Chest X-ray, PA view. Patient: 59 years old, sex F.
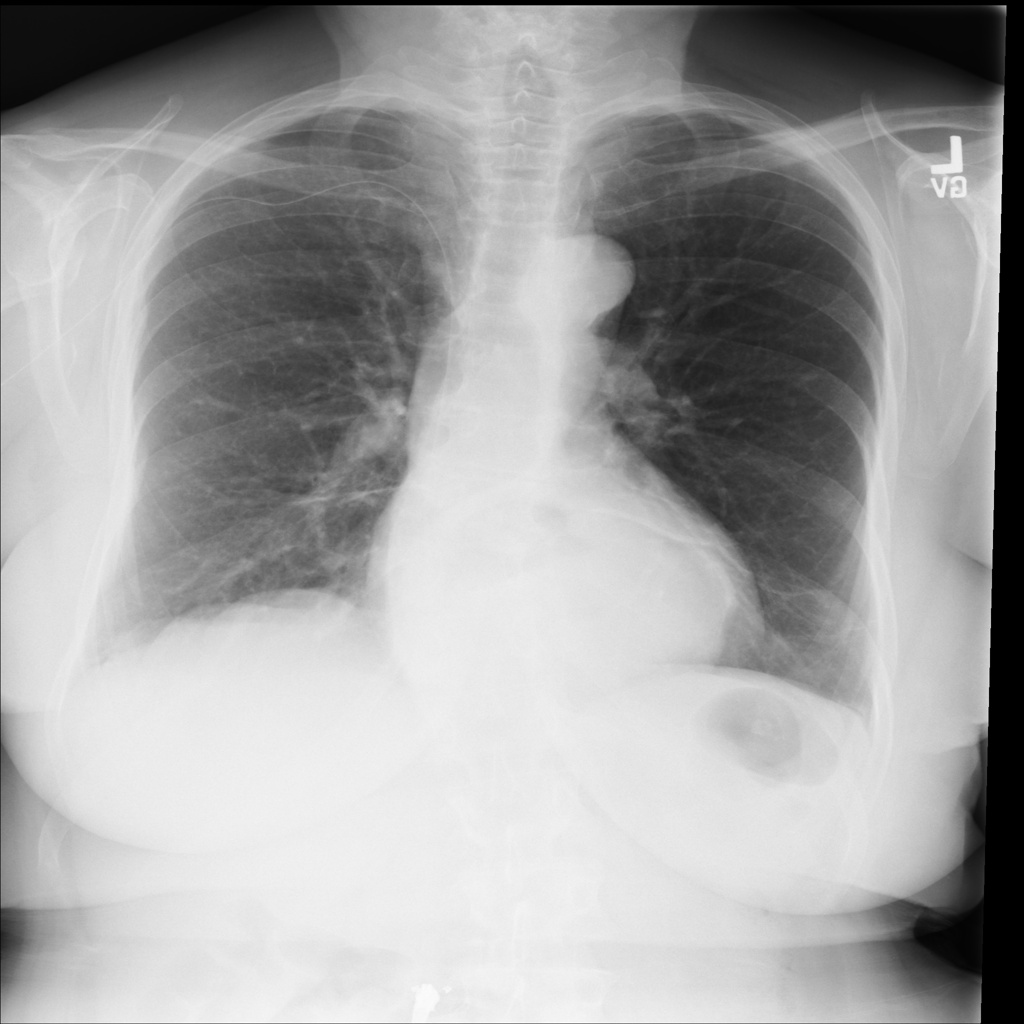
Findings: No Finding